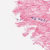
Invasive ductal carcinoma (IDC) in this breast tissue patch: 0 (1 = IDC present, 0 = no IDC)